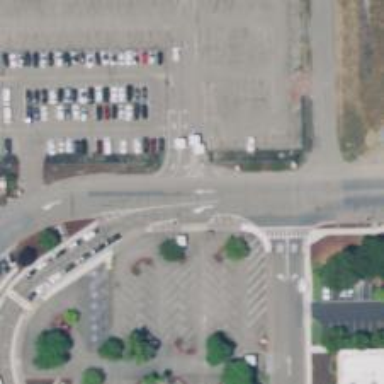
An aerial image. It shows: Service road with separate sidewalk.